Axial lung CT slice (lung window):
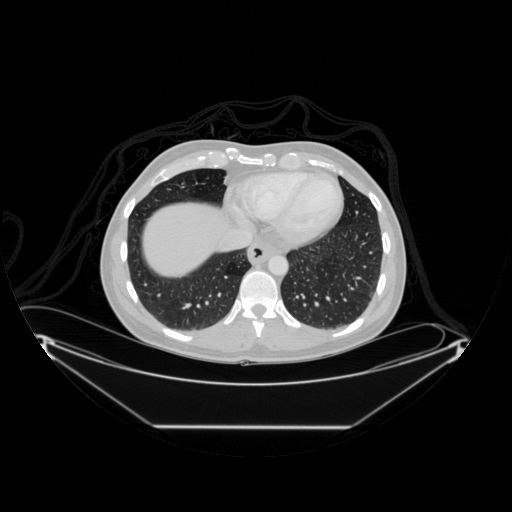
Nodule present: no